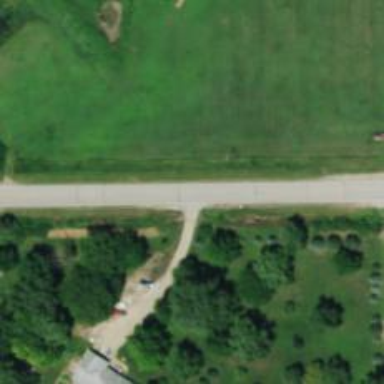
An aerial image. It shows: Tertiary road with asphalt surface.